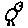
Label: bird